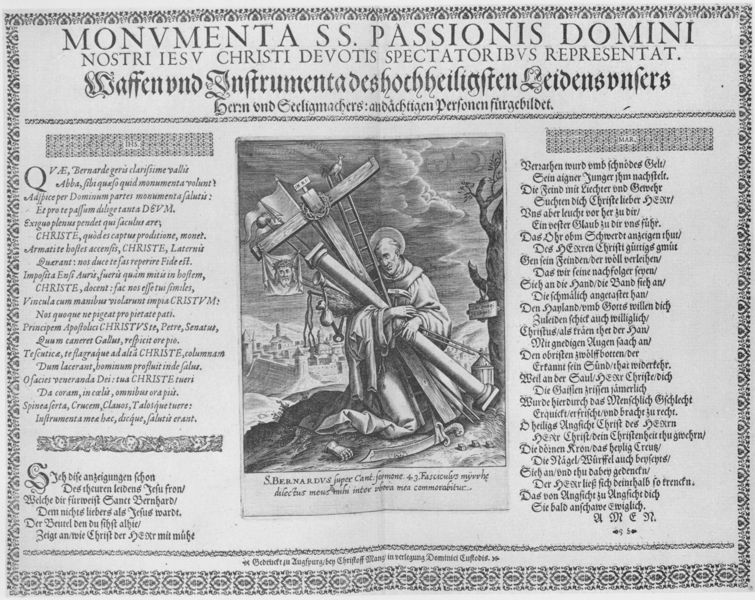
Titel: MONVMENTA SS. PASSIONIS DOMINI NOSTRI IESV CHRISTI
Künstler: Hieronymus Wierix
Standort: Wolfenbüttel
Institution: Herzog August Bibliothek
Schlagwörter: baum, berg, gott, hand, himmel, mann, vogel, wolken, landschaft, stadt, hintergrund, schwarz, säule, tische, tuch, wolke, ornament, alt, barock, bibel, rahmen, tragen, bild, instrument, baumstamm, kirche, gewand, instrumente, krone, bewölkt, schrift, papier, italien, ort, fahne, dächer, grafik, kahl, rand, leiter, deutsch, faltenwurf, nägel, schild, mond, buch, kreuz, religion, druck, schwarzweiss, radierung, stich, titel, seite, illustration, schwert, säbel, text, waffen, zeitschrift, zeitung, buchstaben, waffe, überschrift, gebet, franz, rom, karfreitag, heiligenschein, werkzeug, nimbus, gotisch, jesus, kreuzigung, hammer, mittelalter, gedicht, andacht, mönch, heiliger, mönche, heilige, hahn, zeilen, geistlich, heilig, posaune, gothik, gothisch, verse, dornenkrone, flugblatt, baumstumpf, altdeutsch, lied, römisch, monument, latein, lateinisch, initial, katholisch, werkzeuge, marter, passion, vers, inri, vera icon, arma christi, bernhard, domini, geißelsäule, instrumenta, leidenswerkzeuge, mater, materwerkzeuge, passionis, schwei, schweißtuch, ss., vera ikon, passion christi, sprache, marterwerkzeuge, sstadt, leidenspassion, hochheilig, leidensvater, aseppi